Question: I'm getting this error message when trying to run my application. I don't know how to fix it:
> HTTP Error 404.3 - Not Found The page
you are requesting cannot be served
because of the extension
configuration. If the page is a
script, add a handler. If the file
should be downloaded, add a MIME map.
Here's a screenshot of the error page:

What can I do to fix this error?
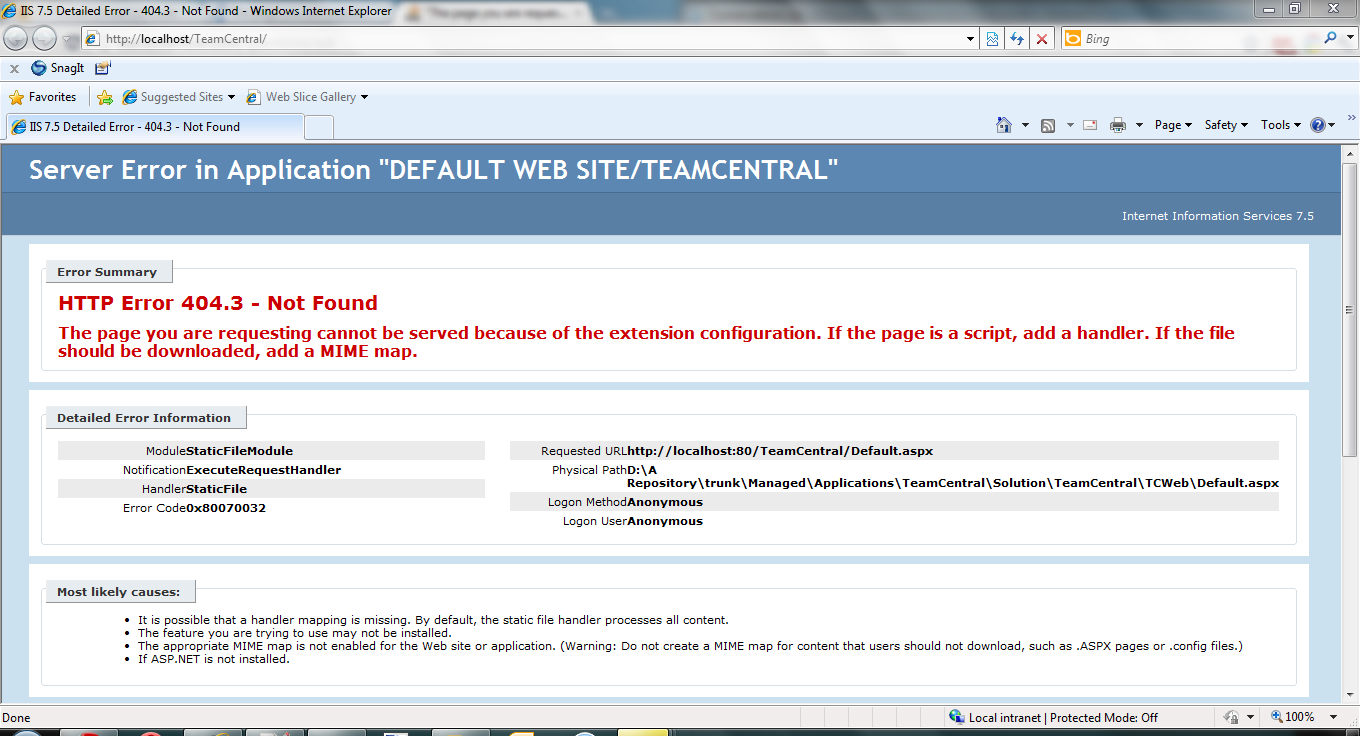
Answer: Use <URL> to register version of .NET framework you are using.
This is a common issue and happens when IIS is installed after VS or .NET framework.
Note - for Windows 8/10 users, see <URL>. And also the comment/tip from Kevin Brydon.